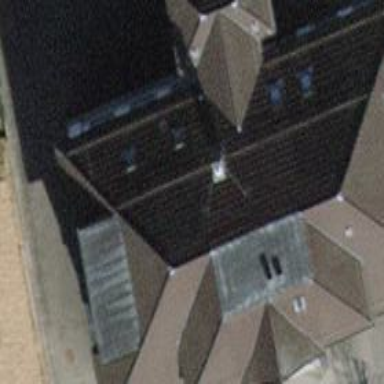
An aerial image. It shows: School building with hipped roof shape.